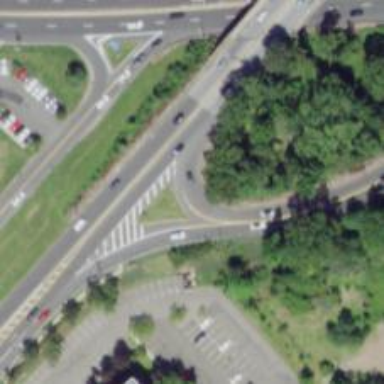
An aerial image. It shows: Trunk link highway.